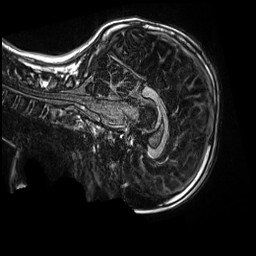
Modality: MP2RAGE
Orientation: sagittal
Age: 11
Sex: female
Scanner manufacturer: siemens
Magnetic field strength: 3 T
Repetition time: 4 s
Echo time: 0.00303 s